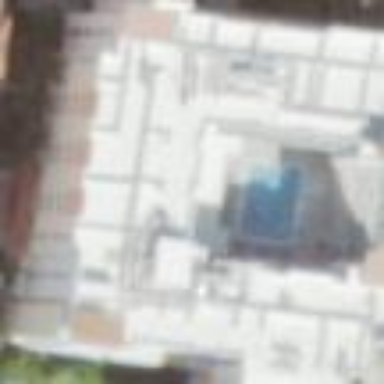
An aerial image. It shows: Hotel building.